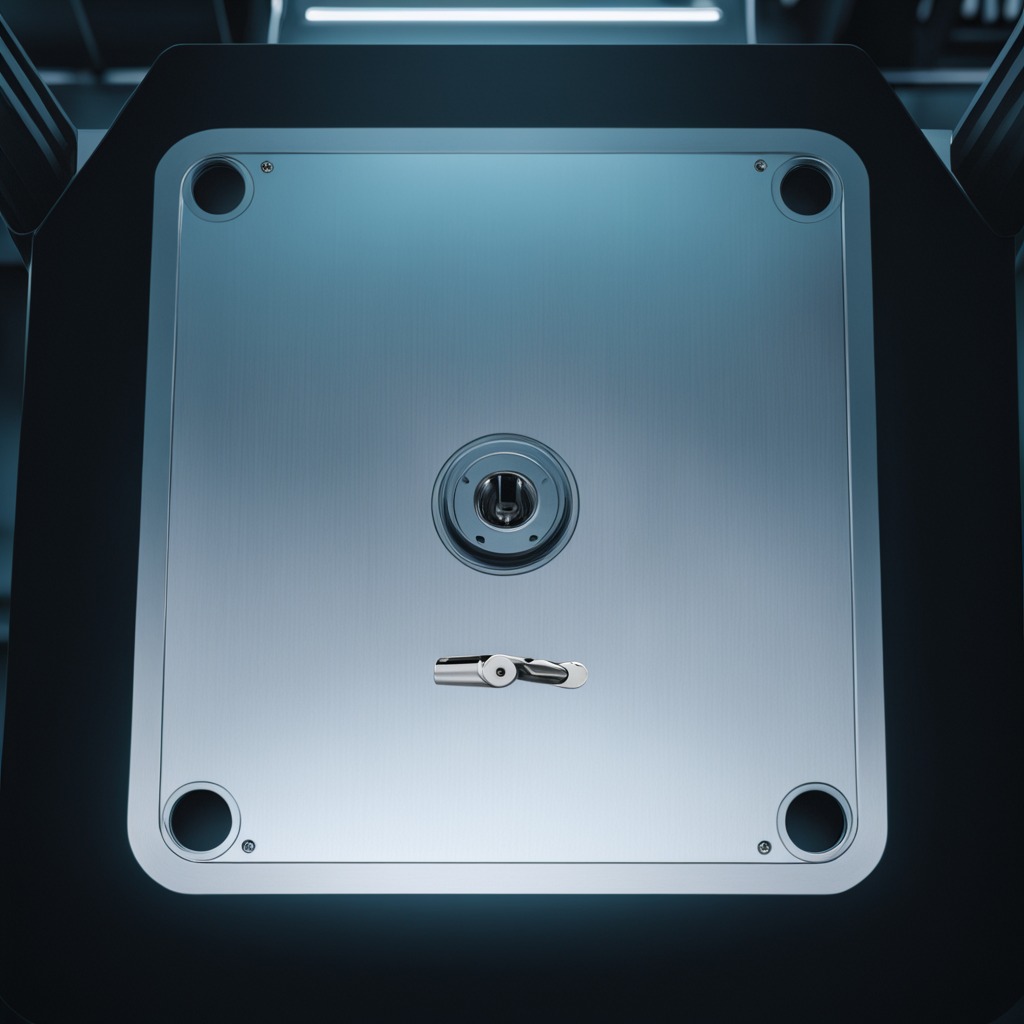
A utility knife is lying on the metal table in a machine shop under fluorescent lights.